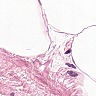
Metastatic tissue present: no